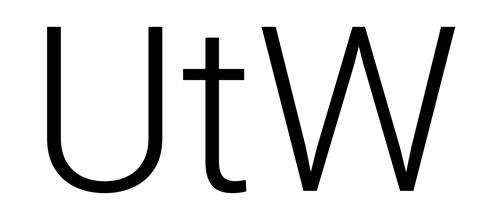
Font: Roboto_Light